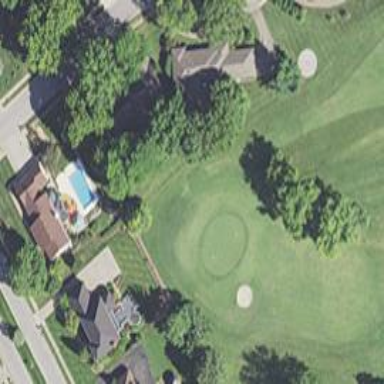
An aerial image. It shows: View of golf hole.